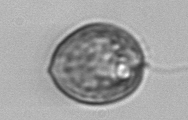
Label: Prorocentrum